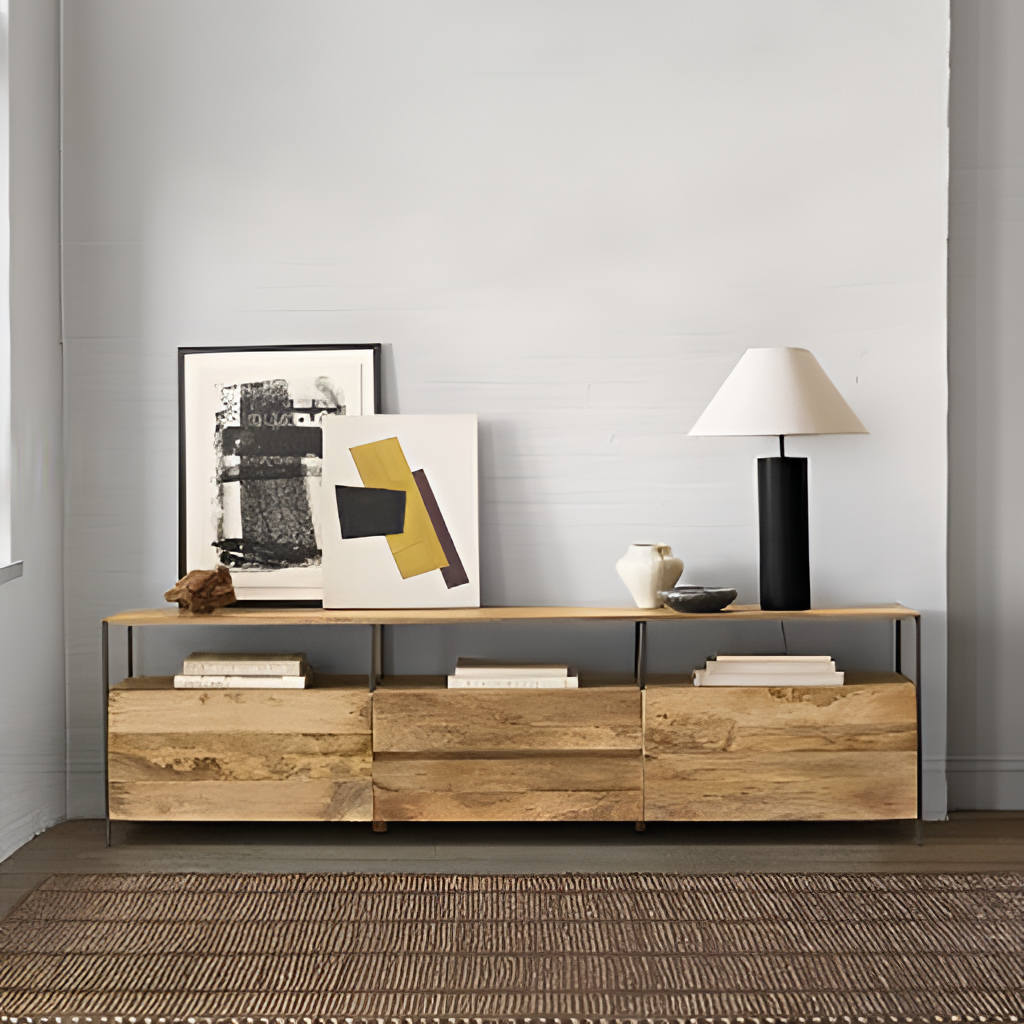
living room, wood and metal console table, wood flooring, with plank pattern, minimalist, gray paint wallpaper, with solid pattern